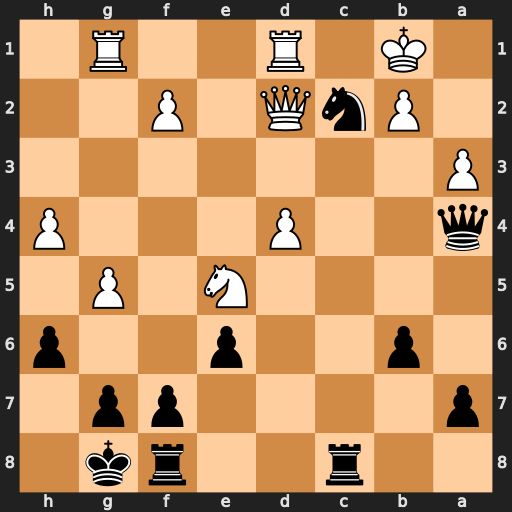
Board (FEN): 2r2rk1/p4pp1/1p2p2p/4N1P1/q2P3P/P7/1PnQ1P2/1K1R2R1
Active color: b
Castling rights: -
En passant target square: -
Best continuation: Qb3 Rg3 Nxa3+ Ka1 Nc2+